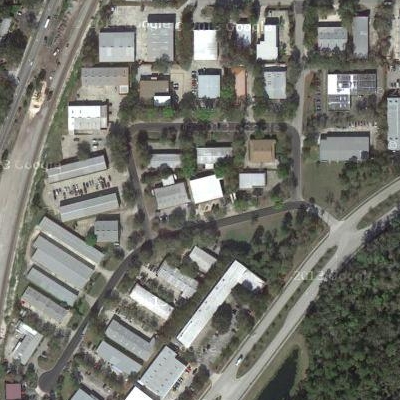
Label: Resident